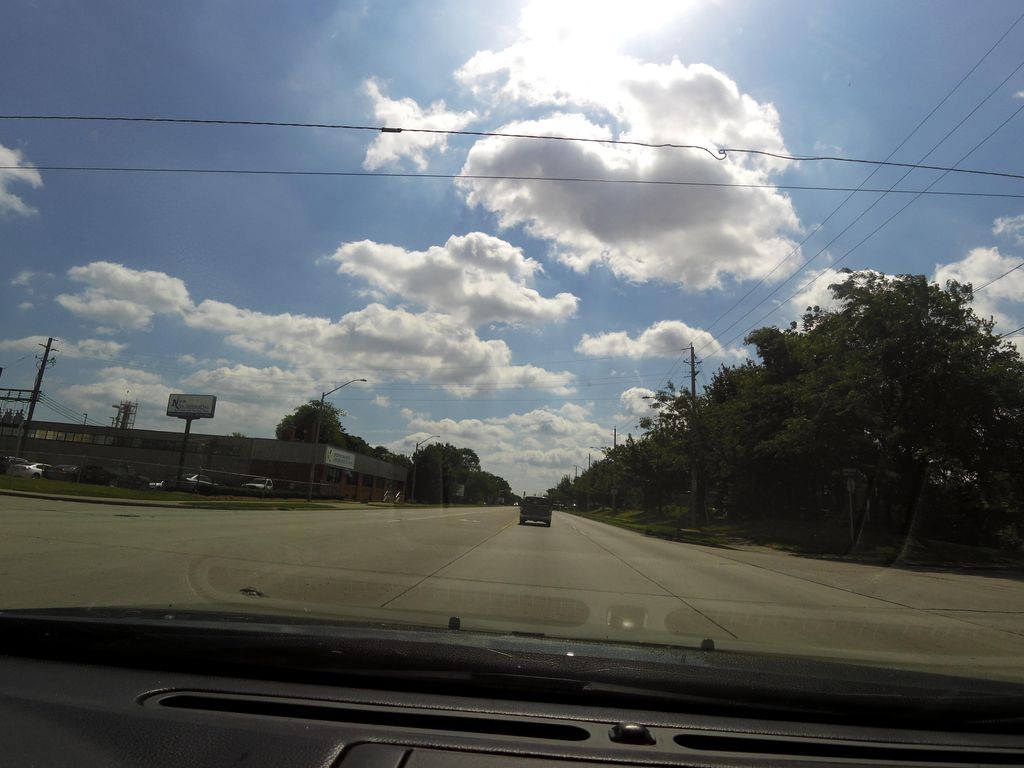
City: hamilton